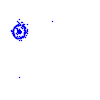
Particle: proton